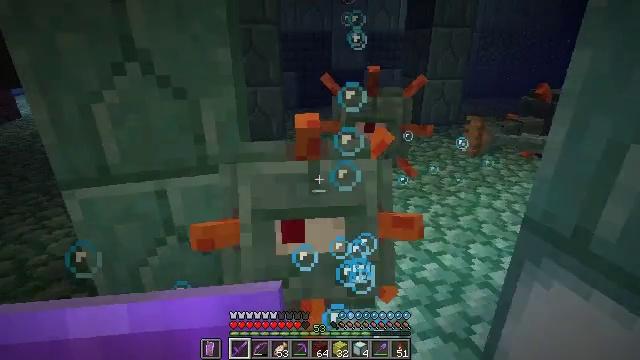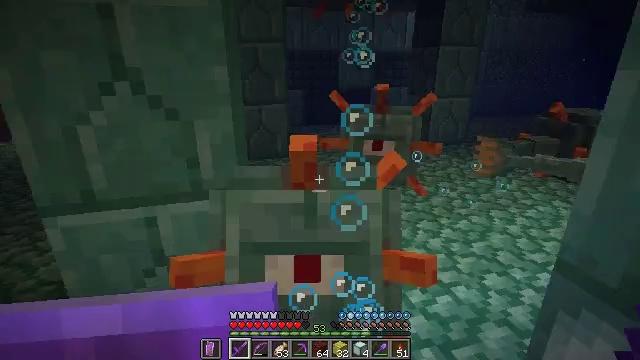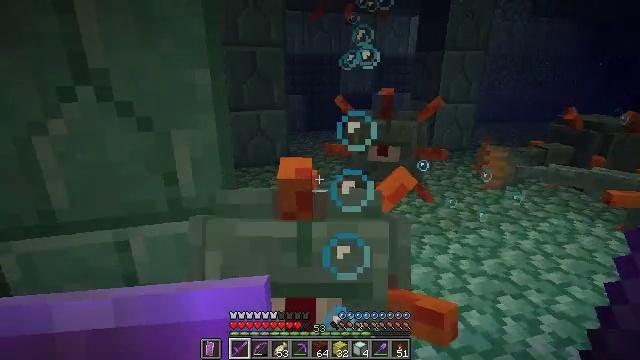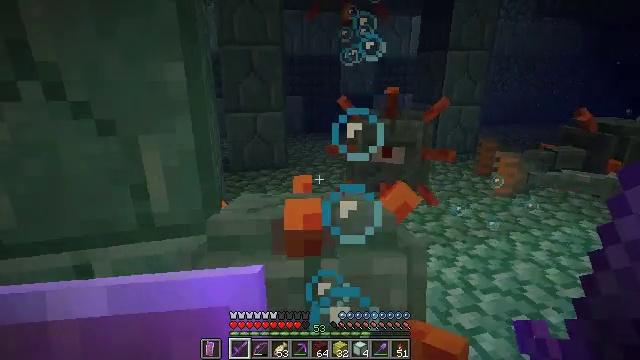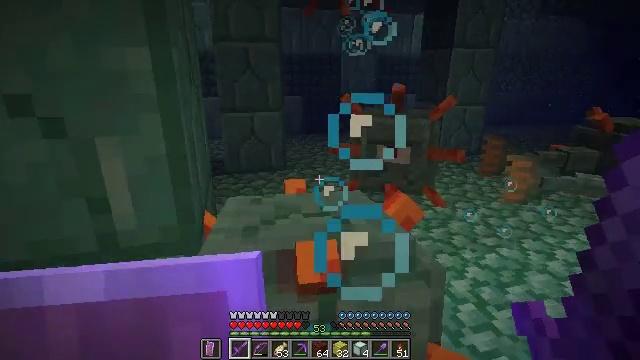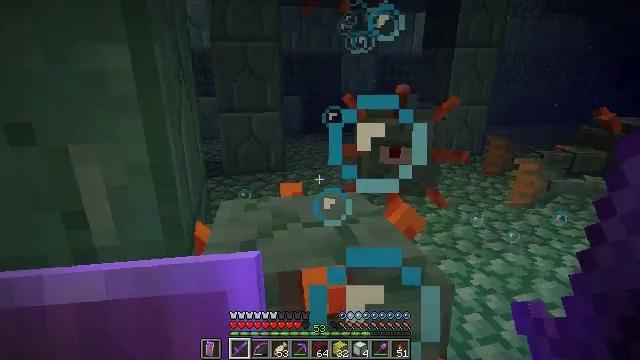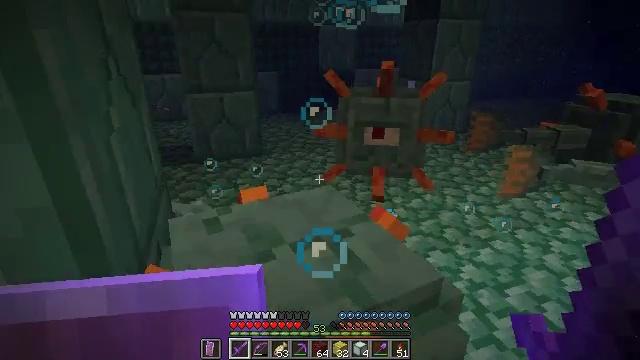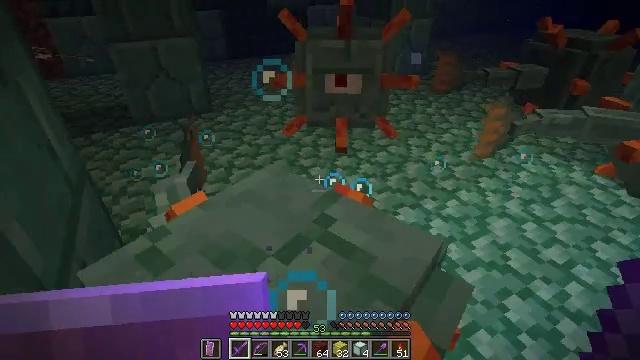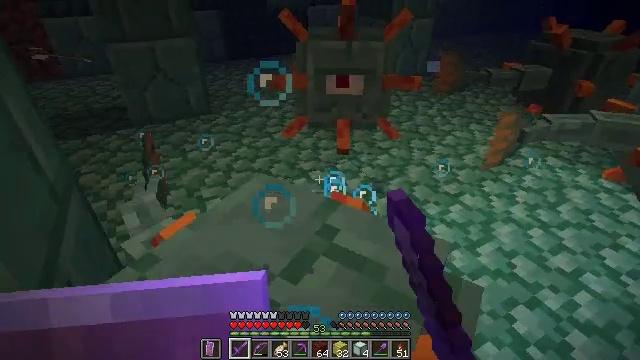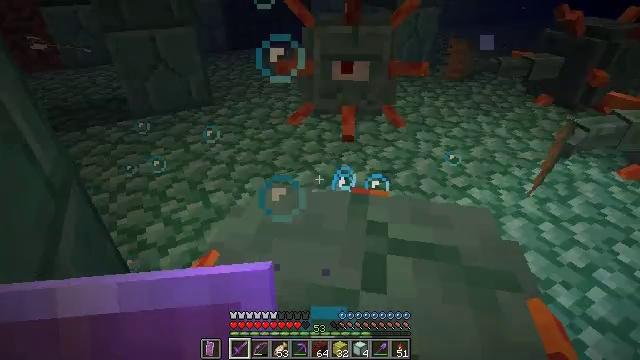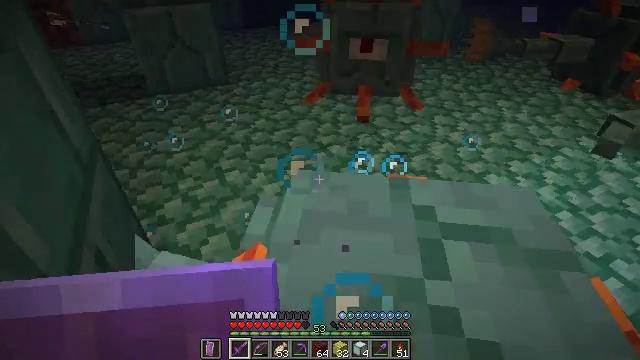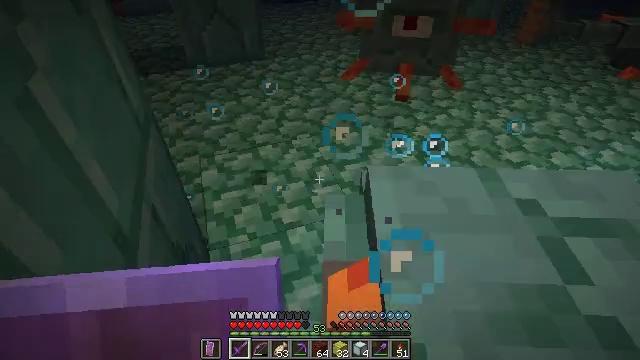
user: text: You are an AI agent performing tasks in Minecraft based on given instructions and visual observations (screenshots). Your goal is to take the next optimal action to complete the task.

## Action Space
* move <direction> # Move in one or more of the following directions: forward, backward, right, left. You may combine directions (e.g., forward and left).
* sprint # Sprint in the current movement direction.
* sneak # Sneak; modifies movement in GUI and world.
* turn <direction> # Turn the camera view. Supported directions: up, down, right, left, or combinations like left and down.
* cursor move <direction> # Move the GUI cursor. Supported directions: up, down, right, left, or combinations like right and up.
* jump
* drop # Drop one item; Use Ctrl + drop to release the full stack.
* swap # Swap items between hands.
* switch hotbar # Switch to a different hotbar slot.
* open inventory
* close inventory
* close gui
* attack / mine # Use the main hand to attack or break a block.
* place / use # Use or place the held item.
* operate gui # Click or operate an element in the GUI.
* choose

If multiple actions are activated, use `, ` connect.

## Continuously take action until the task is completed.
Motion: motion action
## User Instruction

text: Eliminate the guardian.
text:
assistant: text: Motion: move forward, turn left and up
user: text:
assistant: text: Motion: move forward
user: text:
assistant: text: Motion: move forward
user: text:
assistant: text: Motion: move forward
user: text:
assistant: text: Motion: move forward
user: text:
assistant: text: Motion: move forward, turn right and down
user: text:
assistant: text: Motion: move forward, turn right and down, attack / mine
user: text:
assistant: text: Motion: attack / mine
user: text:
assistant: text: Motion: turn down, attack / mine
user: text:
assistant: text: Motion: turn left and down, attack / mine
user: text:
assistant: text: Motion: turn left and down, attack / mine
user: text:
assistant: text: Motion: no_op